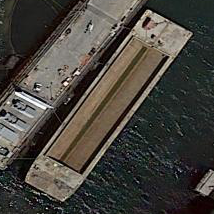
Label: civil